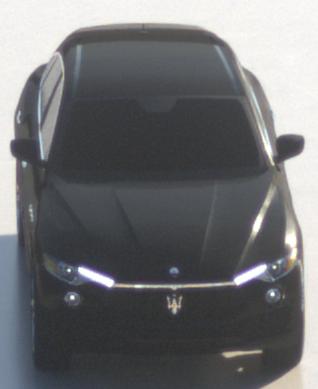
Make: Maserati
Model: Levante GT Hybrid
Detailed model: Levante
Model produced from: 2021/07
Model produced until: 2022/10
Doors: 4
Color: black
Road condition: wet road
Daytime: sunrise or sunset
Contrast: medium contrast